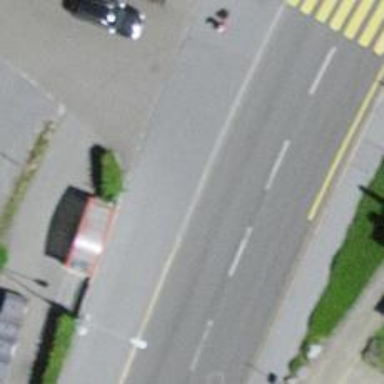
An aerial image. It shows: Platform for public transport. The platform is located by the road.